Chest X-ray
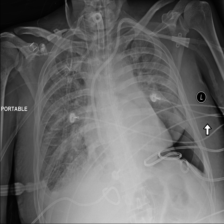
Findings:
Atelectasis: negative
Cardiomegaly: negative
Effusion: negative
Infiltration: negative
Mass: negative
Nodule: negative
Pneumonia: negative
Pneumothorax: negative
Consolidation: negative
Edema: positive
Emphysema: negative
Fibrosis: negative
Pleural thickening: negative
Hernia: negative